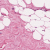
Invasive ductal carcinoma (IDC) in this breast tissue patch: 0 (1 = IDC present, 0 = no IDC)